Question: I'm wondering if this is something somewhat simple, but I'm having a problem ONLY on iPad with my sprited images. I have an tag that I use a sprite for to display an image of a star (similar to gmail or picasa) to indicate a favorite. On every other browser (including safari) on a computer, it's all completely fine.
The problem is on an iPad, it's showing more of the sprite than it should and it looks strange. What's even stranger is that this image is repeated several times and it doesn't seem to happen consistently.
Is this some sort of zoom issue or viewport setting problem specifically for iPad? It's driving me crazy, and anything I do to fix it cuts off some of the image and ruins the normal browser look.
Here's an example of what I mean since I can't put up the page I'm currently working on.
On this site I've worked on in the past, the viewing options look strange on an iPad:
<URL>
For example the "Download" viewing option looks different on the FEMA app than on the Kick It app so it doesn't even appear to be consistent.

Any help would be appreciated.
Thanks!
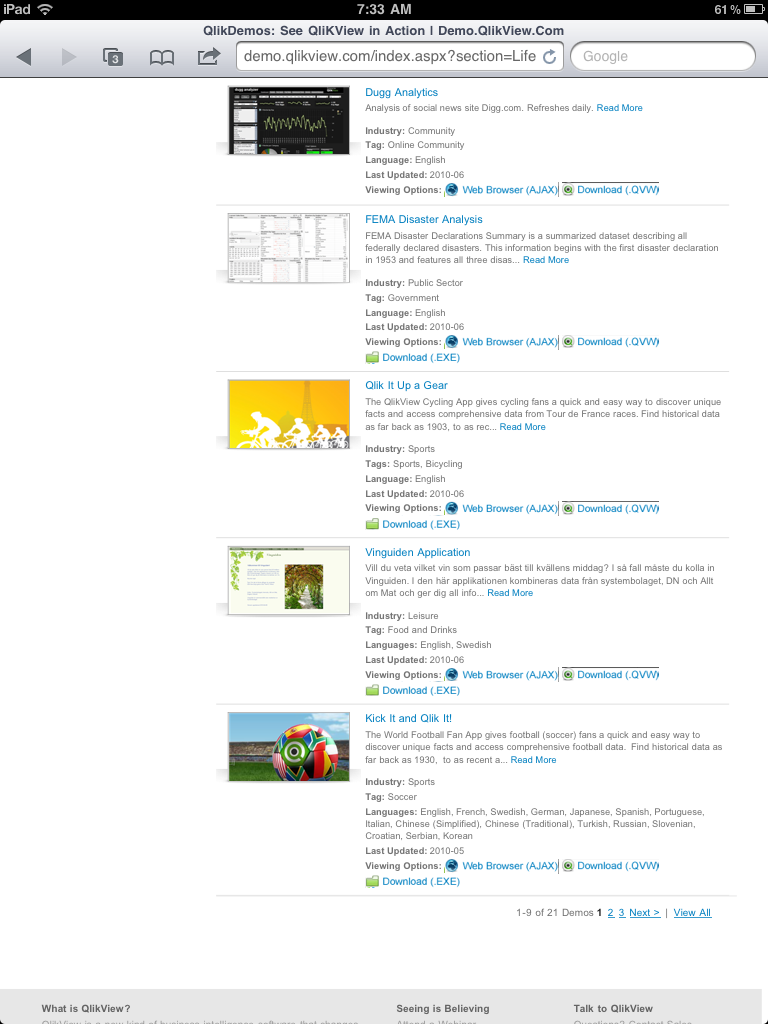
Answer: This is because the iPad scales your page.
The size of your element where the sprite is used is scaled and the sprite image to. But it seems not to behave precisely.
The same thing happens when you zoom out in safari. This is because an image is not scaled the same way in the browser then a dom element. A dom element is rendered as vector object. So when you zoom in or out, the lines keep sharp. When you do the same with a bitmap. It gets blurry and the browser need to guess how the image would look like smaller or bigger.
You have two options:
1. use more space between the sprites.
2. use EMs and not Pixels in your CSS
PS: Don't use !important in your css